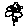
Label: flower